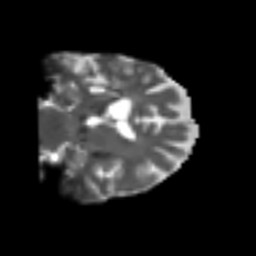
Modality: T2w
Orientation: coronal
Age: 53
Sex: female
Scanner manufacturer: siemens
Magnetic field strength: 3 T
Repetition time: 4.999 s
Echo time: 0.07946 s